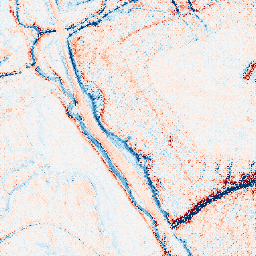
Category: edge_preserving
Decomposition family: guided
Decomposition parameters: radius: 4
eps: 0.1
Upsampling method: regularized
Upsampling parameters: scale: 2
lambda_reg: 0.1
Upsampling scale: 2